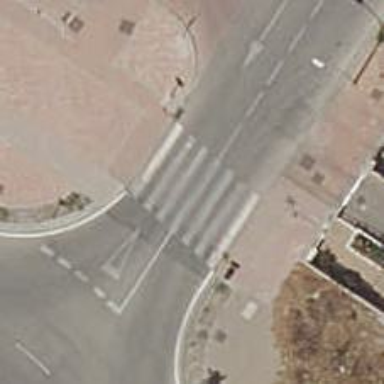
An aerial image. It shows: Zebra crossing on the road.